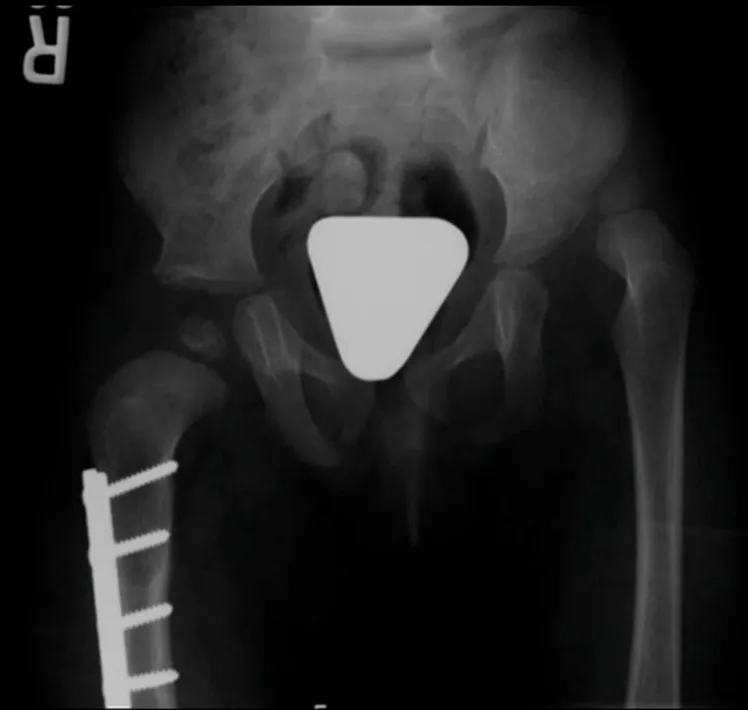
Pelvis AP x-ray at age of 2 1/2 years after Right hip open reduction, adductor tenotomy, pelvis osteotomy, femoral shortening and hip Spica.
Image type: radiology (x_ray)